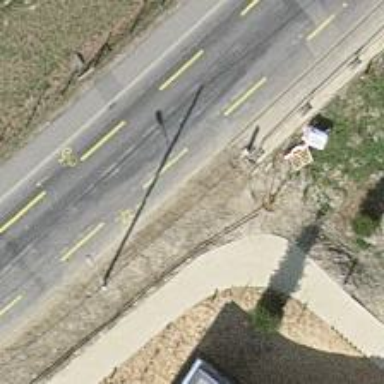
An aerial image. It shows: Tertiary road with asphalt surface. There is lane for cyclists on both sides of the road.